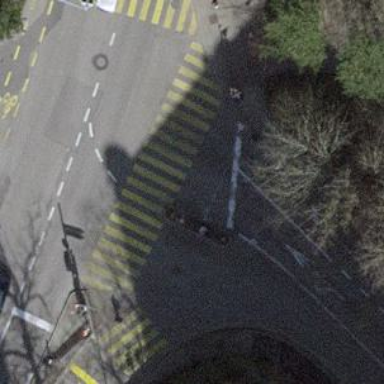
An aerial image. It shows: Road crossing with traffic signals.